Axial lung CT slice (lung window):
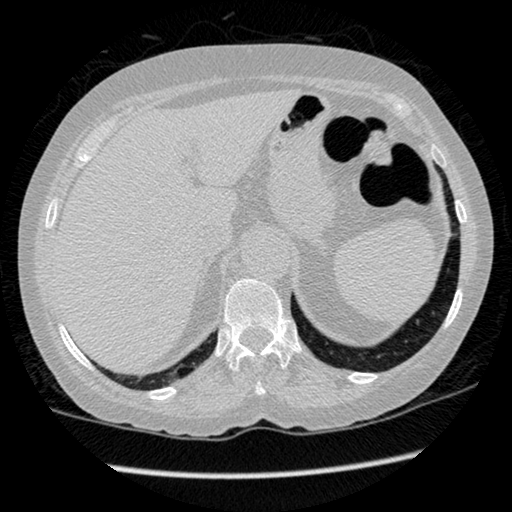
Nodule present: no